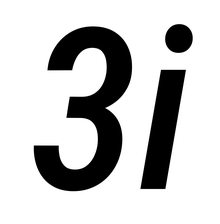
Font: Roboto-Italic_Condensed_Medium_Italic